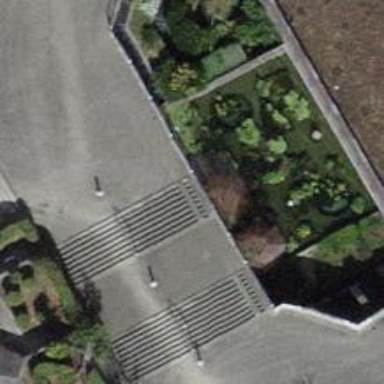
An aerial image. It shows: Set of steps on the road.